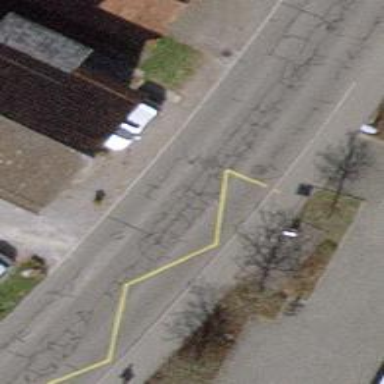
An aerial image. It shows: Public transport stop position.